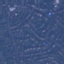
Label: Residential